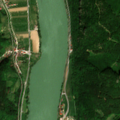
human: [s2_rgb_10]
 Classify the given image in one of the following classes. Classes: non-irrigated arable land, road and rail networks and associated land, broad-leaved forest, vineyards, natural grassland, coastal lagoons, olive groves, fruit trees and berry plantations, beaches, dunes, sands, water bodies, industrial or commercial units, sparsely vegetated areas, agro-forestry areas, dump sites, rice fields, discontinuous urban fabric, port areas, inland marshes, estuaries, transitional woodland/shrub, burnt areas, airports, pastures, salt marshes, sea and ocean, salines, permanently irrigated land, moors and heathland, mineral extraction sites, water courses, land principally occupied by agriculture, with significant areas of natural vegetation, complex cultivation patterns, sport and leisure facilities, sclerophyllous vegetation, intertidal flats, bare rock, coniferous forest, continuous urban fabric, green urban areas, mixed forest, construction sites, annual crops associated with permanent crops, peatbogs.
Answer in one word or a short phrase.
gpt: complex cultivation patterns, broad-leaved forest, mixed forest, water courses